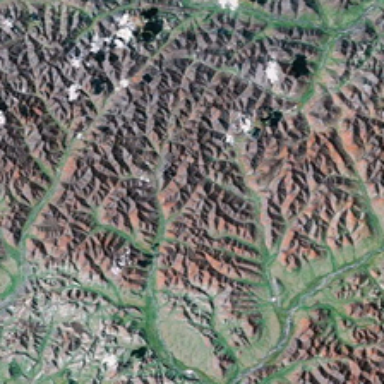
It is a piece of yellow mountains with green plants between them .